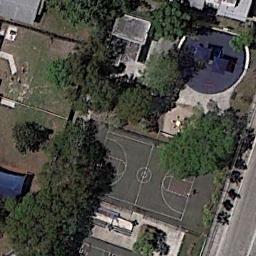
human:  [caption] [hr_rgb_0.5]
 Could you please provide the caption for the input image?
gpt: A basketball court surrounded by some trees and two pavilions beside .

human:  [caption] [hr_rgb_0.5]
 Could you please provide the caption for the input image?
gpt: There is a basketball court beside the road .

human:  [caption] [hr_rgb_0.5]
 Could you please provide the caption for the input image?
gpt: The basketball court is surrounded by trees,With bare lawns,A pool and some buildings nearby .

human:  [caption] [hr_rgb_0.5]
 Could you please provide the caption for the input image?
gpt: There is a basketball court surrounded by many buildings and trees .

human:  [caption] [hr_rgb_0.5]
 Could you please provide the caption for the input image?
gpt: A road is beside the  basketball court .